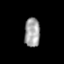
Tissue: prostate
Cell type: Epithelial cells
Senescence score: 0.353
Nuclear area (px): 450
Mean DAPI intensity: 159.429